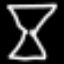
Label: hourglass